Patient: sex M, age 71
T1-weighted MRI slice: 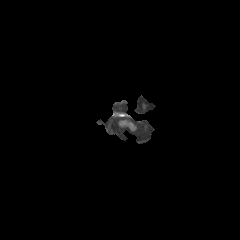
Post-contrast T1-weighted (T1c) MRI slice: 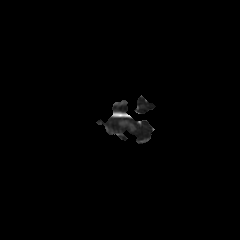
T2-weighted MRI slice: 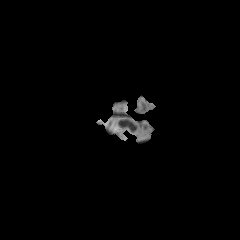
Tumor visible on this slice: no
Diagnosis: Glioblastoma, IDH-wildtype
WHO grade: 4